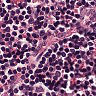
Metastatic tissue present: no